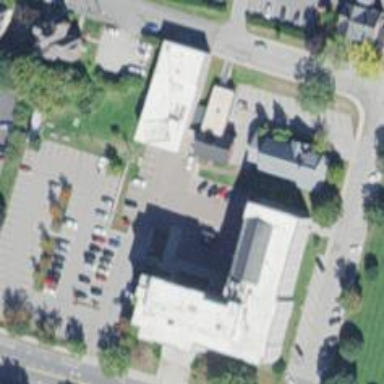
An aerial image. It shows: Government office.